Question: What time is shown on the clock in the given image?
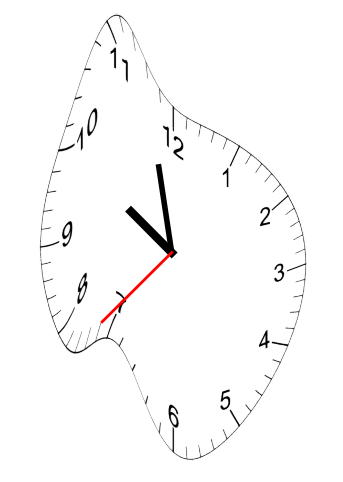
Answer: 09:57:37